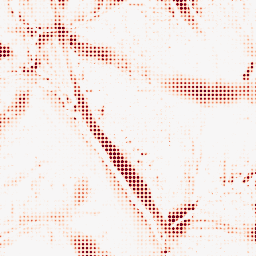
Category: morphological
Decomposition family: morphological
Decomposition parameters: operation: opening
size: 20
Upsampling method: sinc_hamming
Upsampling parameters: scale: 8
kernel_size: 4
Upsampling scale: 8